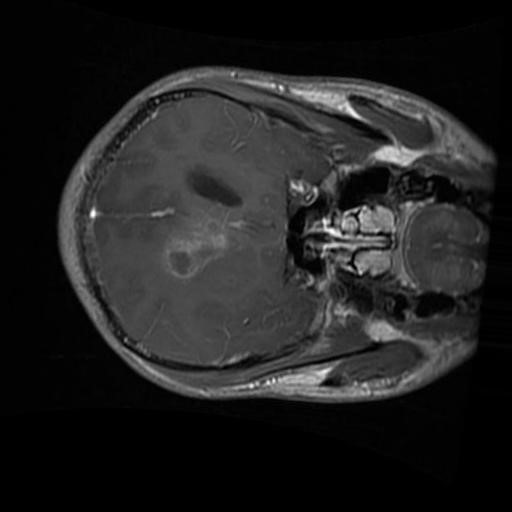
Label: brain_glioma